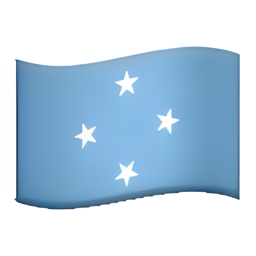
Name: flag for micronesia
Emoji: 🇫🇲
Group: Flags
Sub-group: country-flag